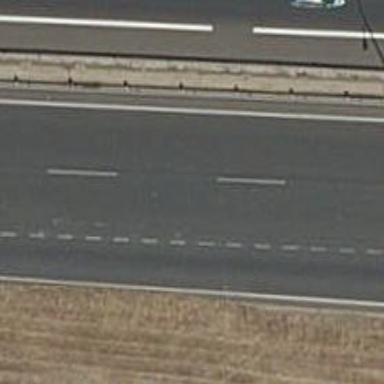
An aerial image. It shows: Asphalt motorway link.